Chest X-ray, PA view. Patient: 54 years old, sex F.
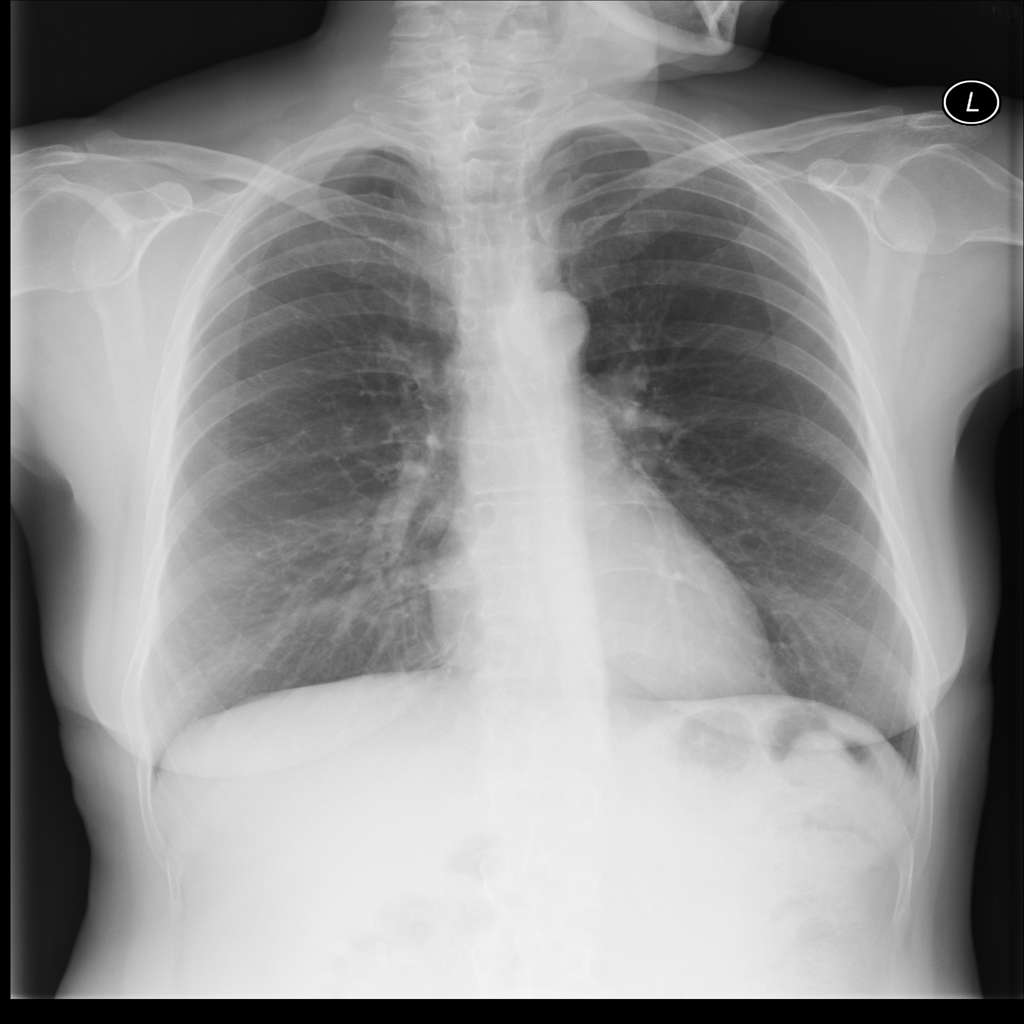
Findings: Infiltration